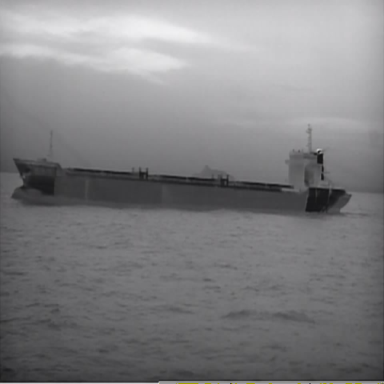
There is a liner in the infrared image.